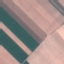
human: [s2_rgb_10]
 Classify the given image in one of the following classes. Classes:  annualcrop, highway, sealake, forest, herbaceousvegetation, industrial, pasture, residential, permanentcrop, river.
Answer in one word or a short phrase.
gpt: AnnualCrop